Interaction volume radius: 10 \u00c5
Interaction volume height: 45 \u00c5
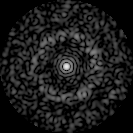
Disorder parameter: 0.8383